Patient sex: F
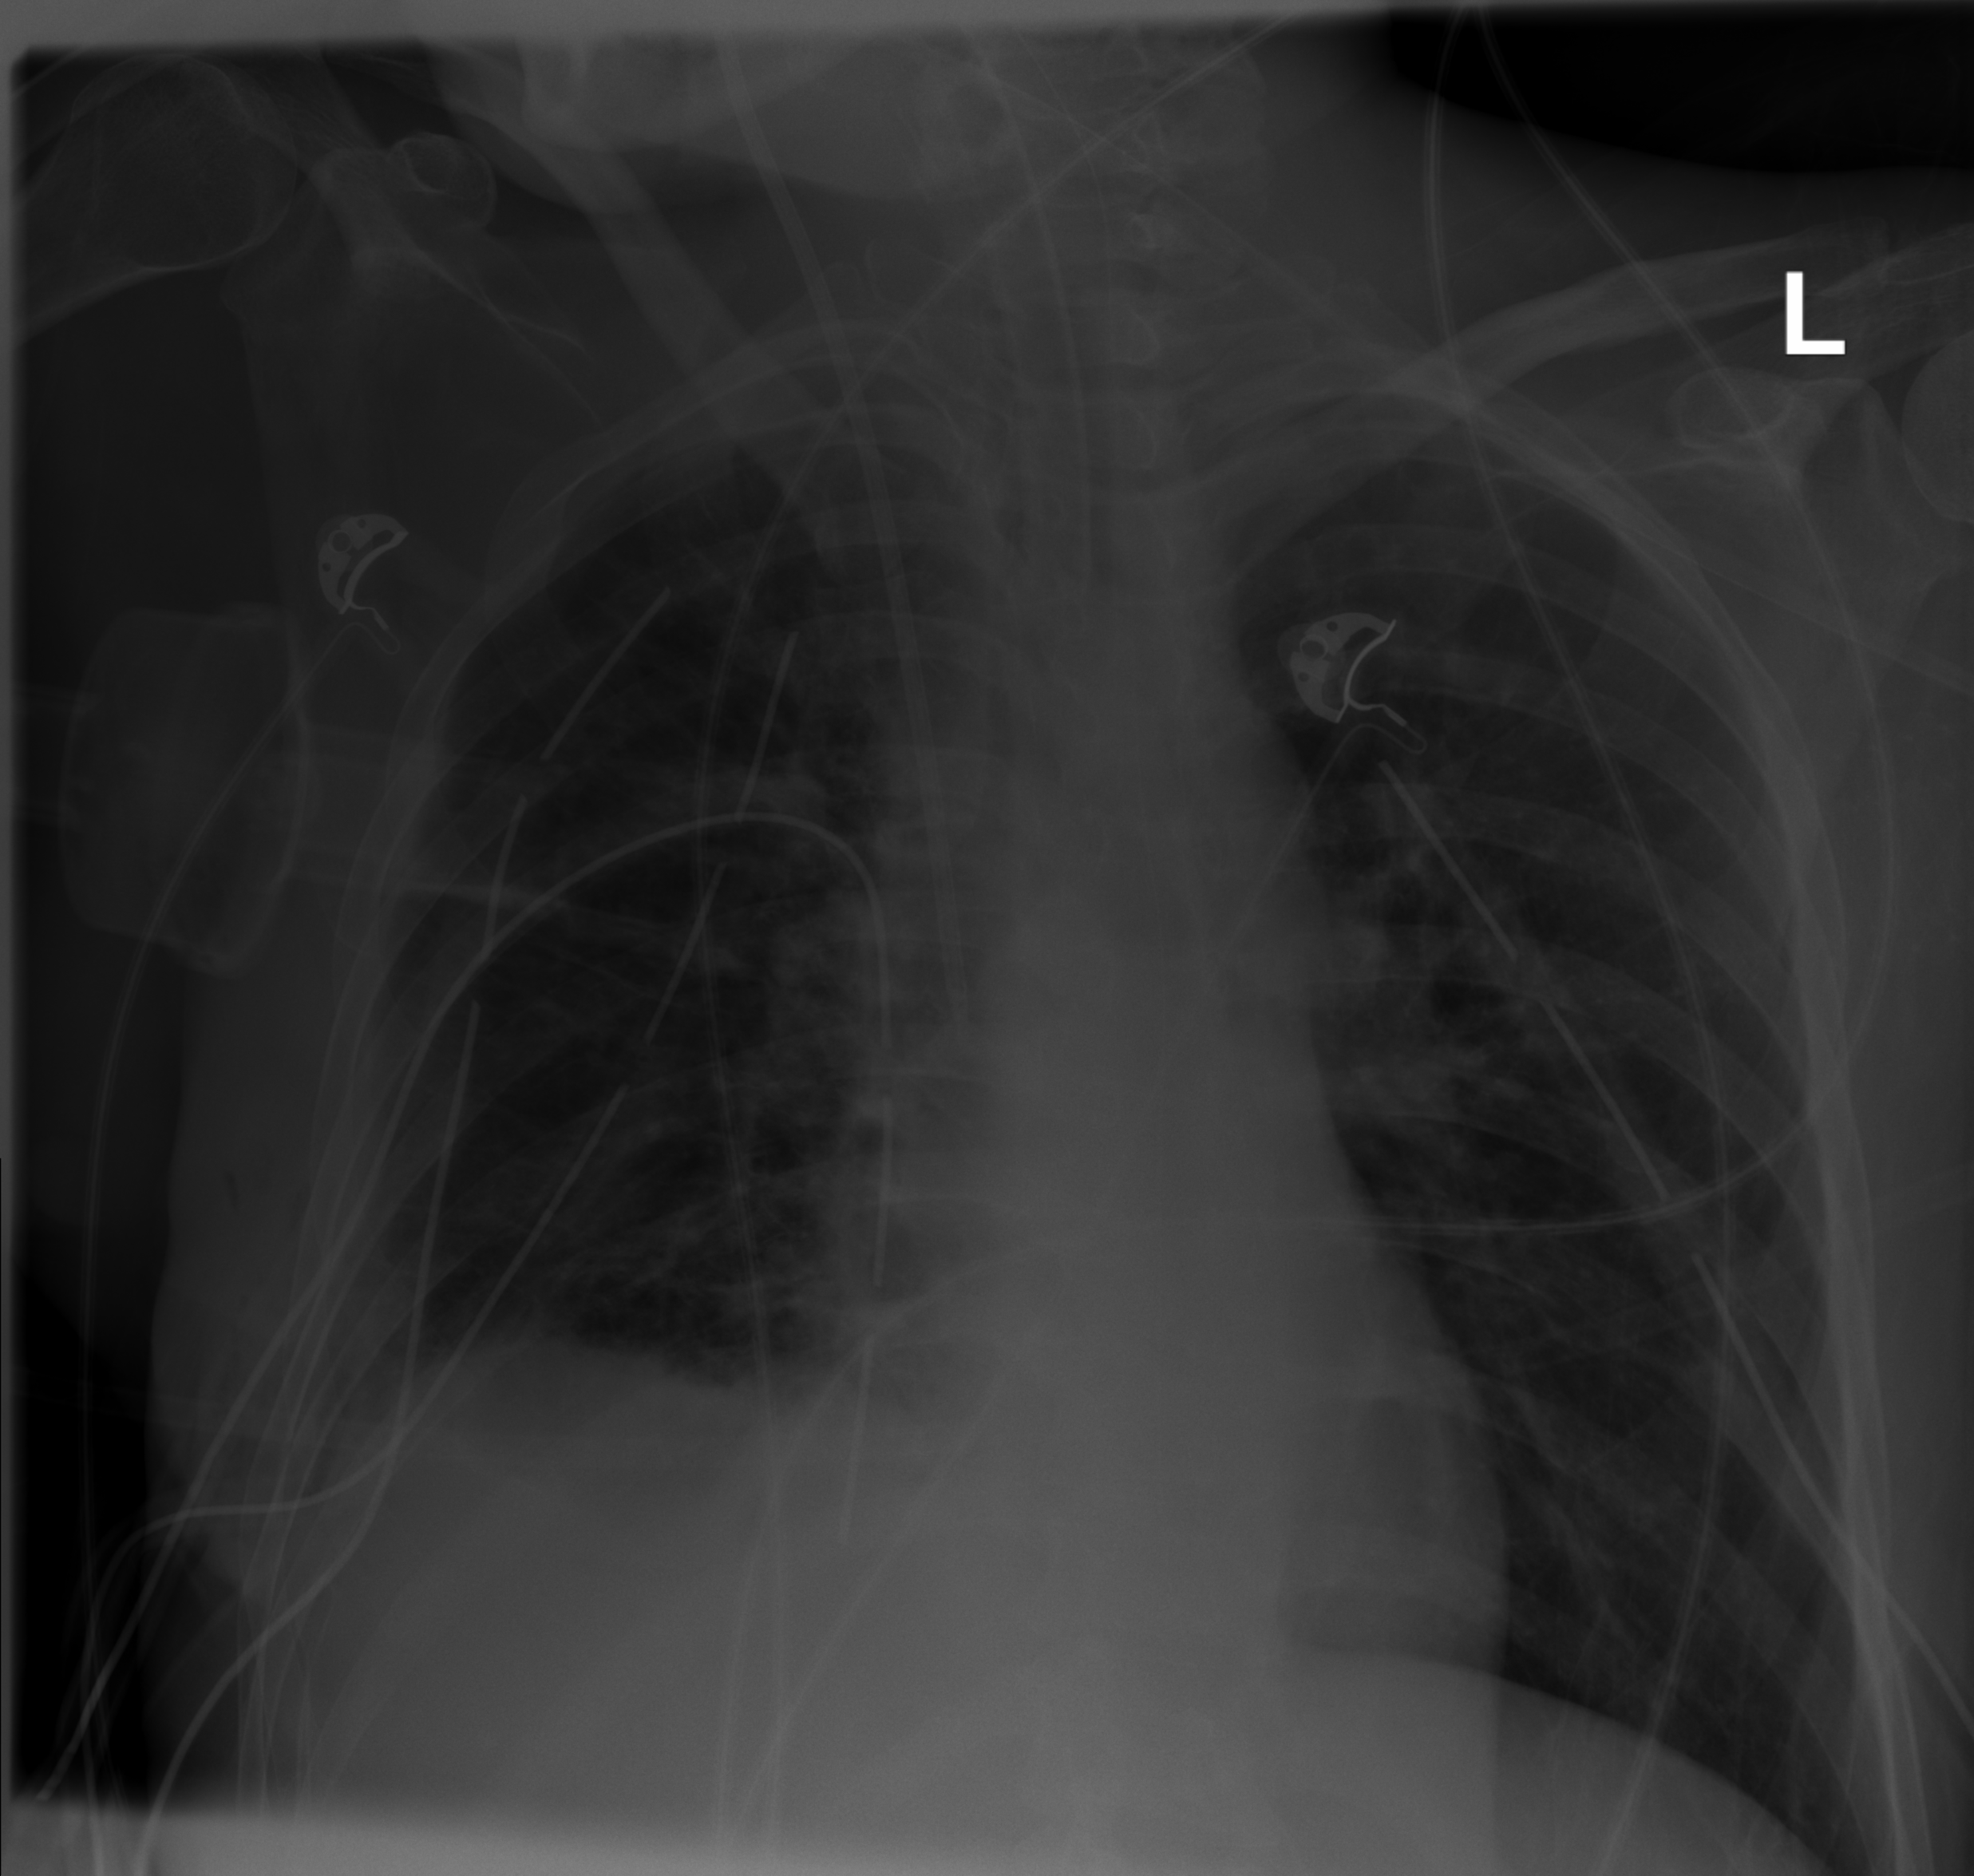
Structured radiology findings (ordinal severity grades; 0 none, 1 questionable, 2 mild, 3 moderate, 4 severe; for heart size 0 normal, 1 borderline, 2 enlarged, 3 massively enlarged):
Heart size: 0
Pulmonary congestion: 0
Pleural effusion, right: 2
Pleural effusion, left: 0
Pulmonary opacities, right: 0
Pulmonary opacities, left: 0
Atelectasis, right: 2
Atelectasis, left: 0